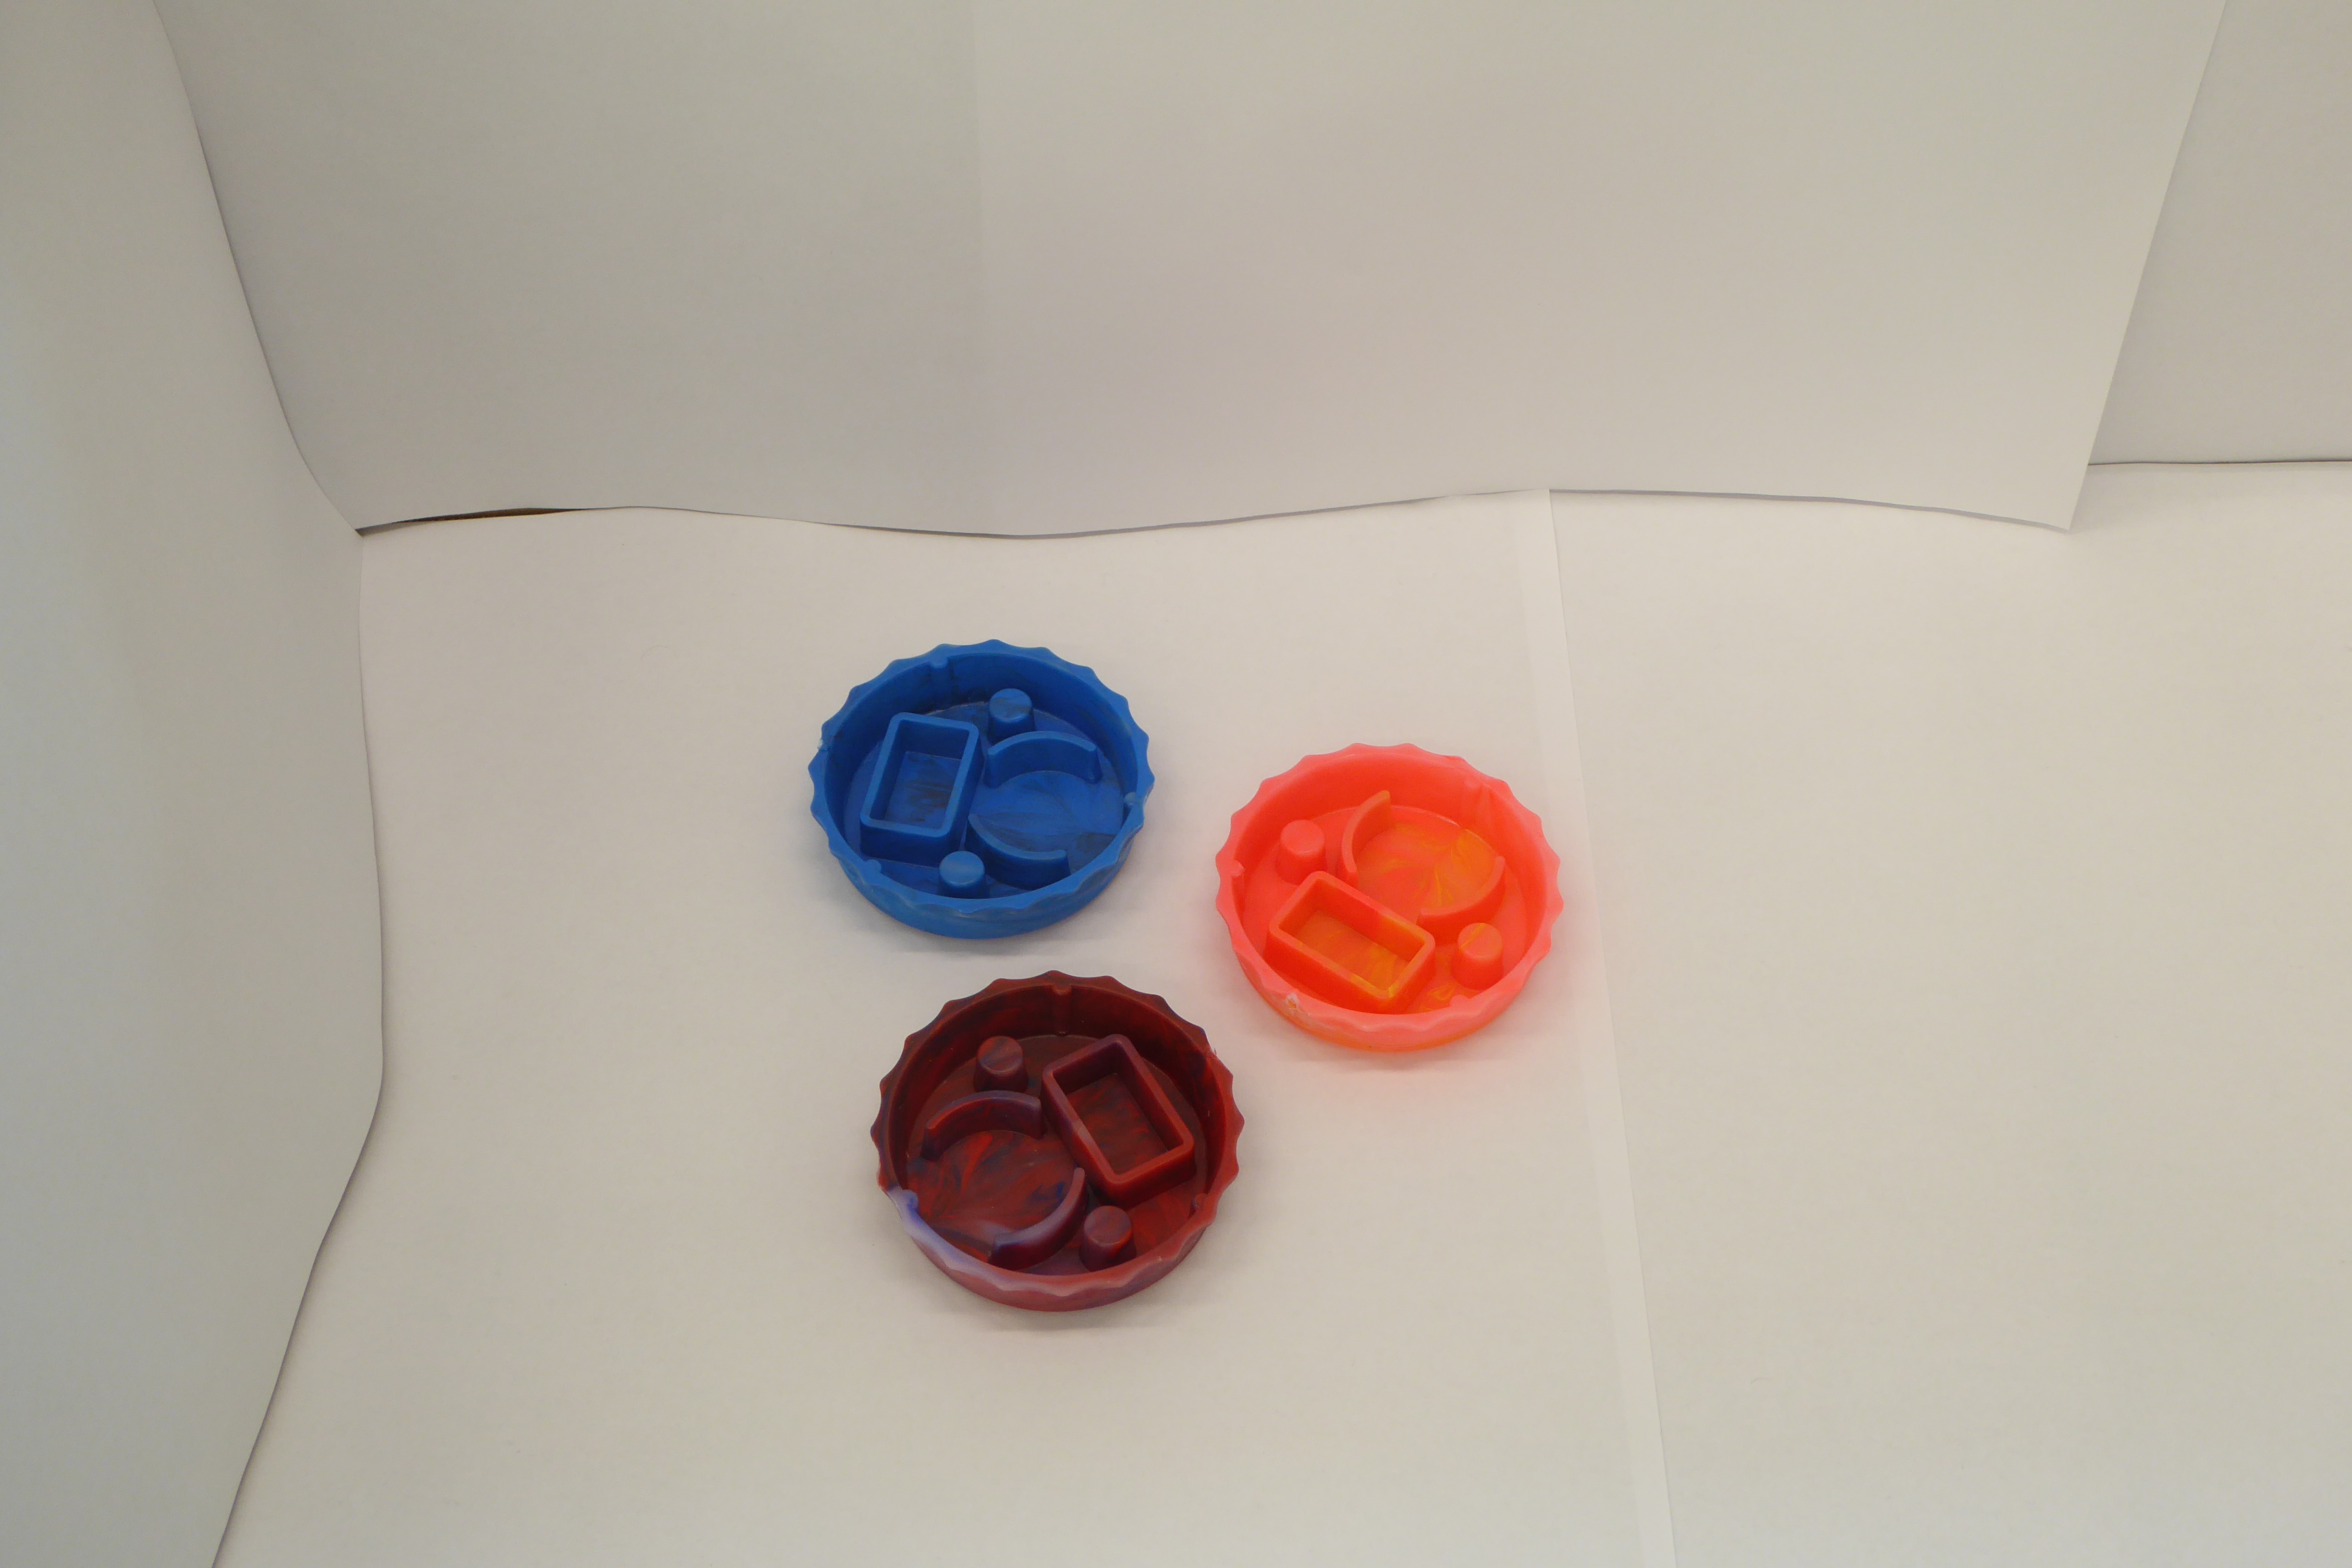
Label: Bottle Opener - Cover